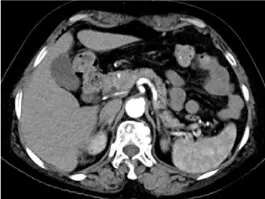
Computed tomography enhanced scan. (A) Normal pancreas.
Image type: radiology (ct)